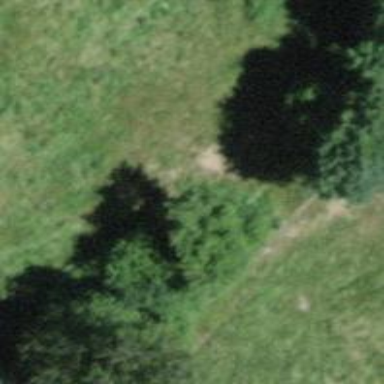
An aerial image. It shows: Row of broadleaved trees.